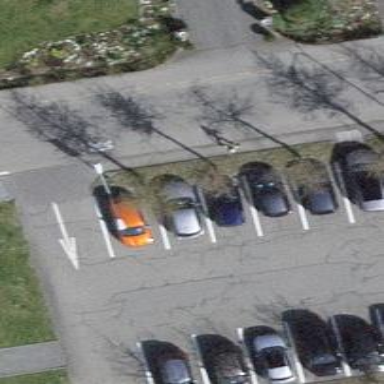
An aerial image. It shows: Charging station.